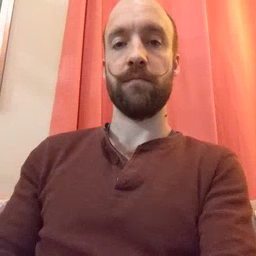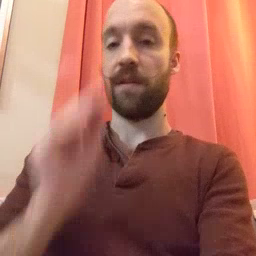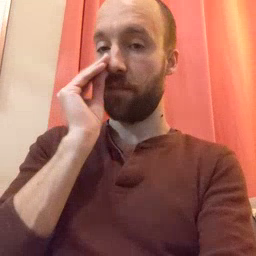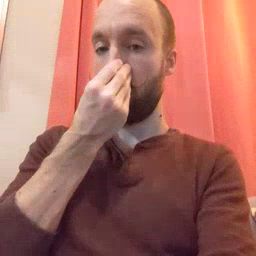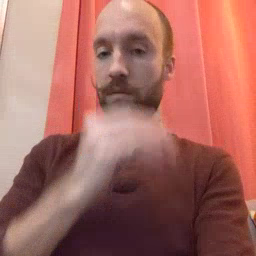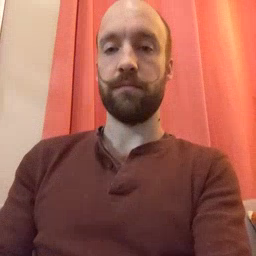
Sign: flower